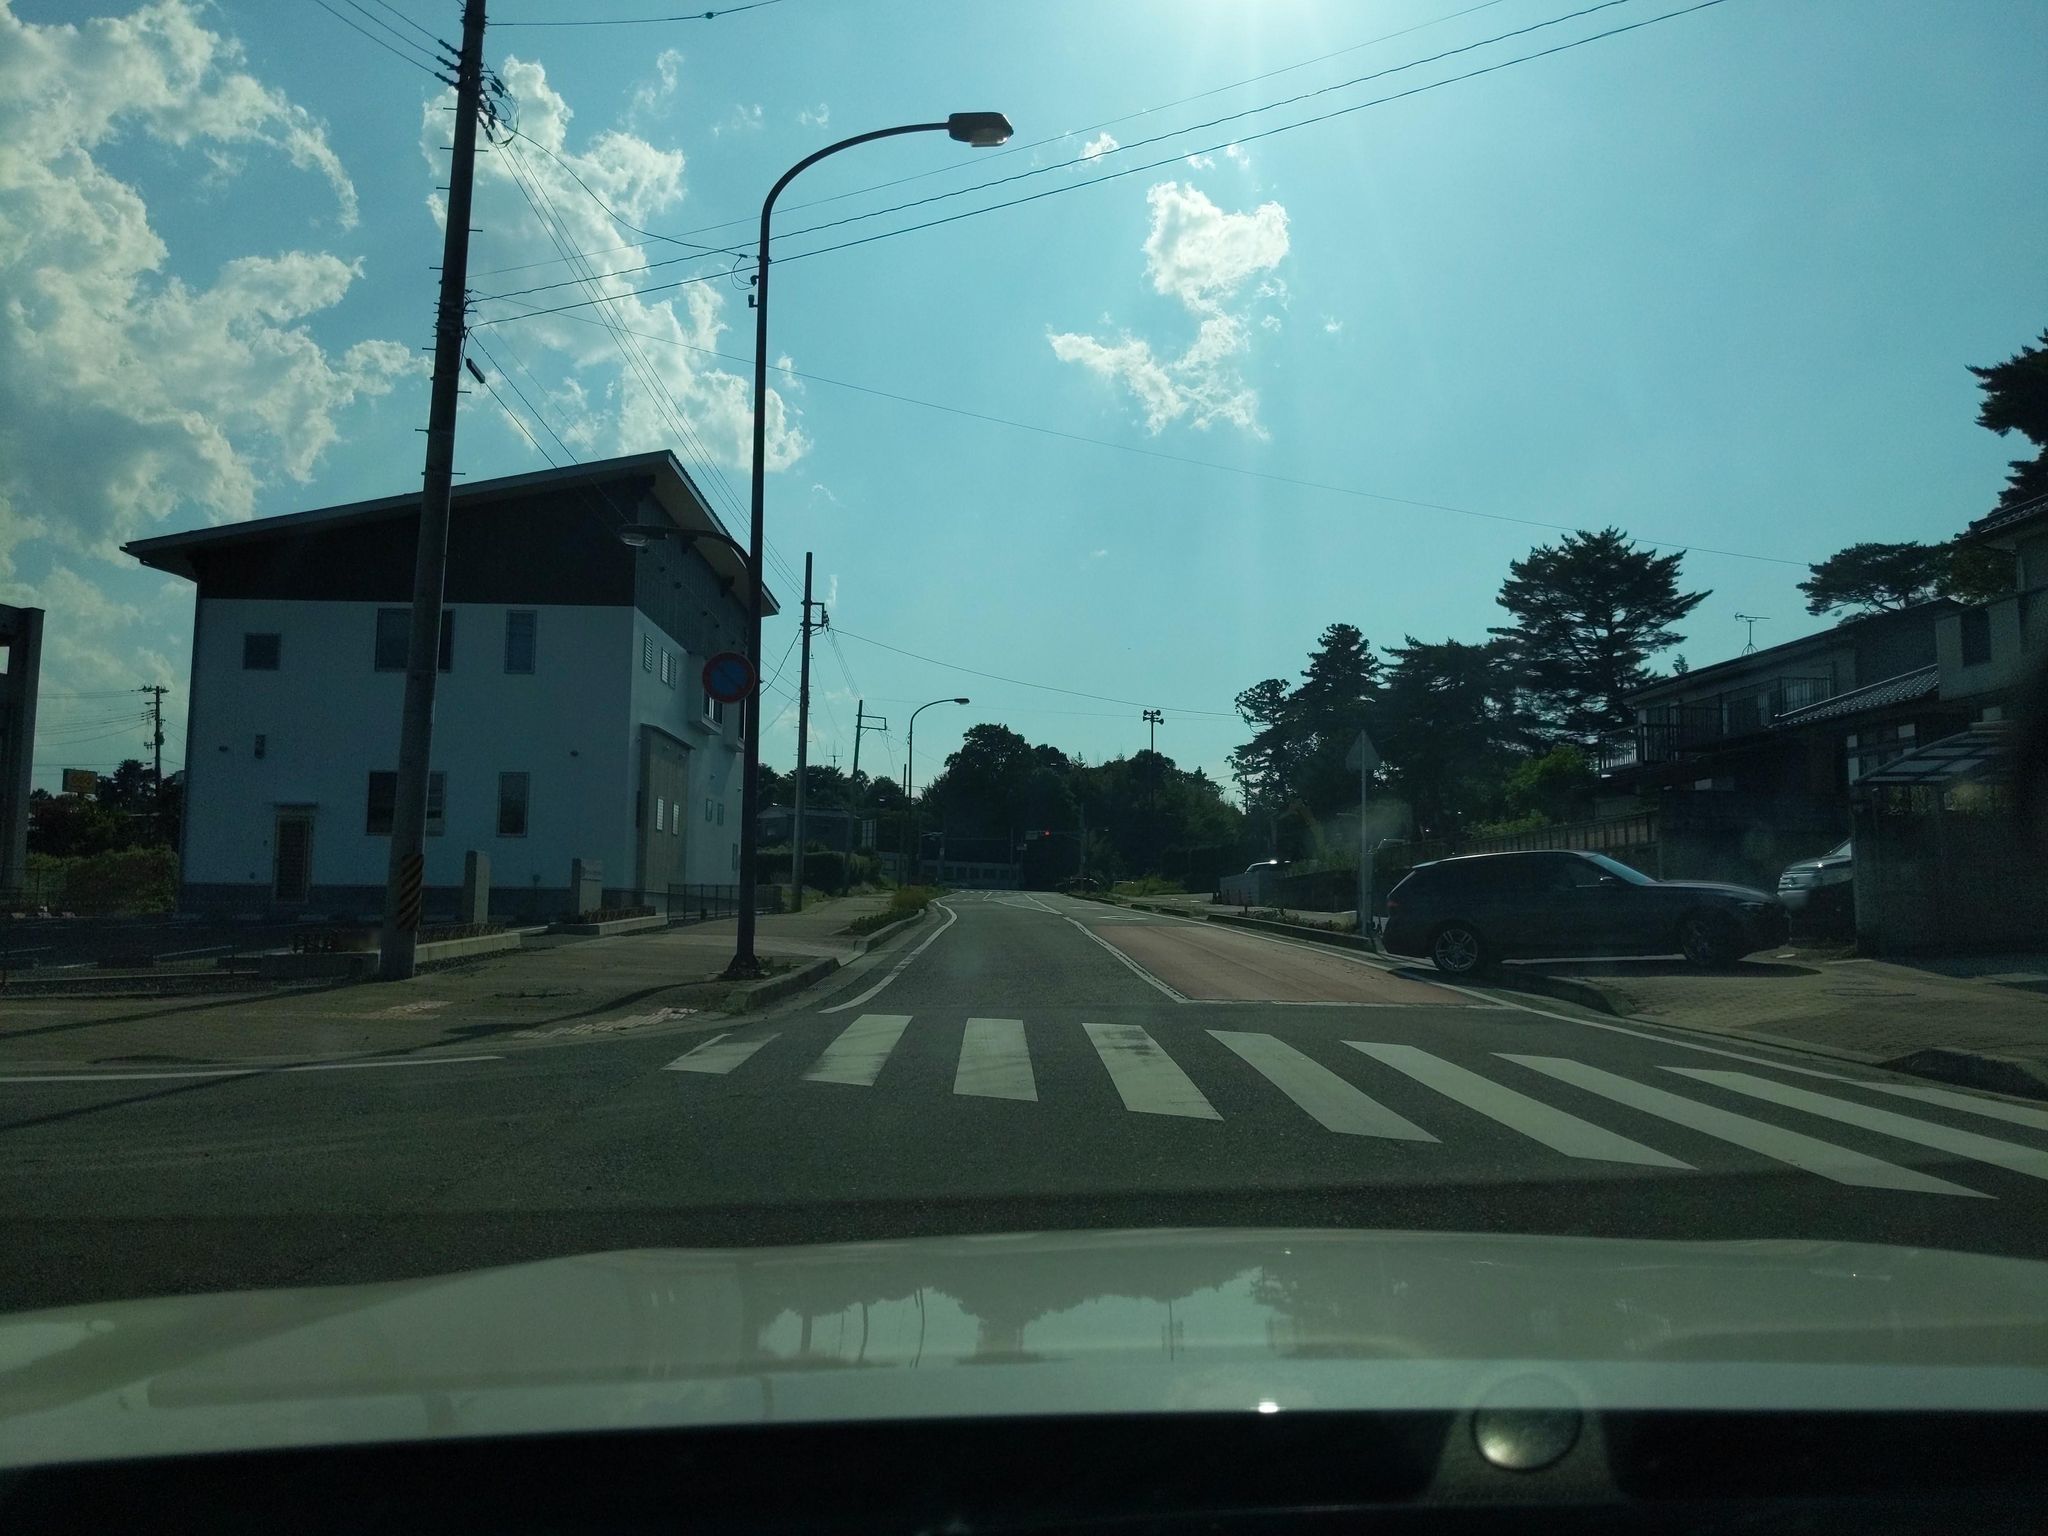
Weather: clear
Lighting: day
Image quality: good
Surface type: driving surface
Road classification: unclassified, tertiary
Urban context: suburban or peri-urban
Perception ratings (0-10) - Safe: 2.47, Lively: 6.47, Beautiful: 1.5, Boring: 6.26, Depressing: 5.65, Wealthy: 0.51